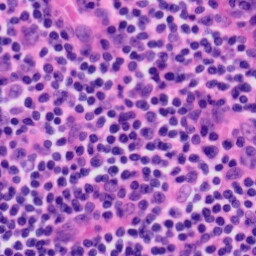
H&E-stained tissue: Tonsil